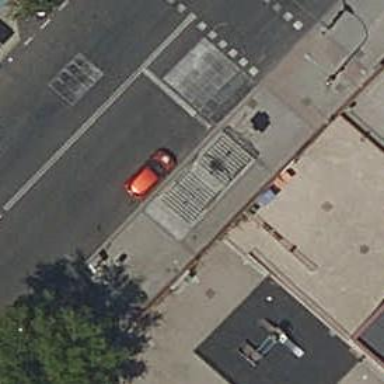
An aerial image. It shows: Subway entrance.